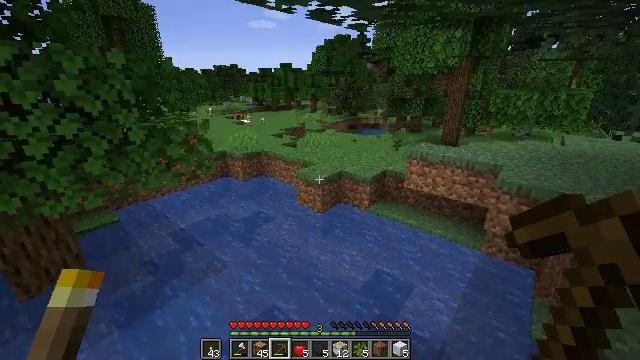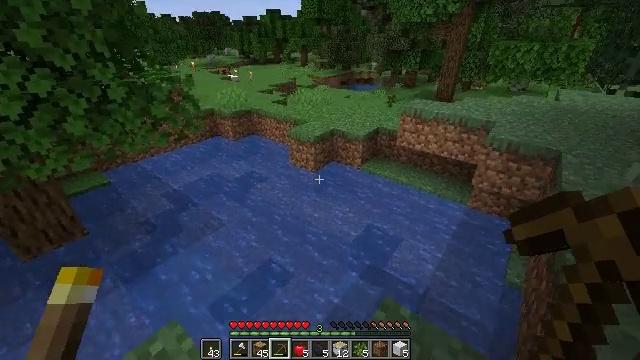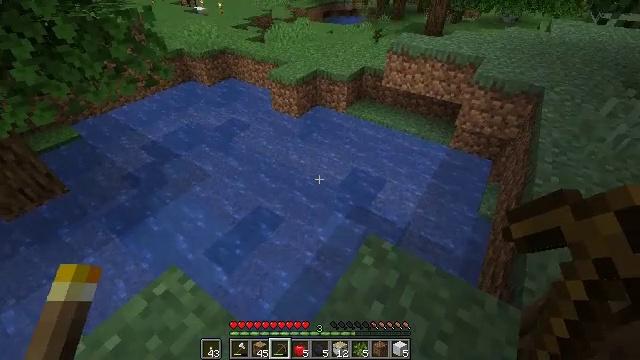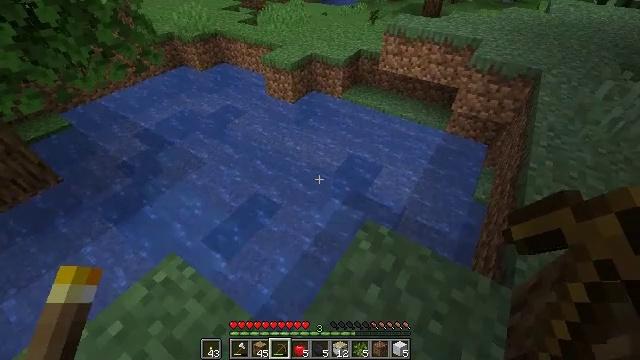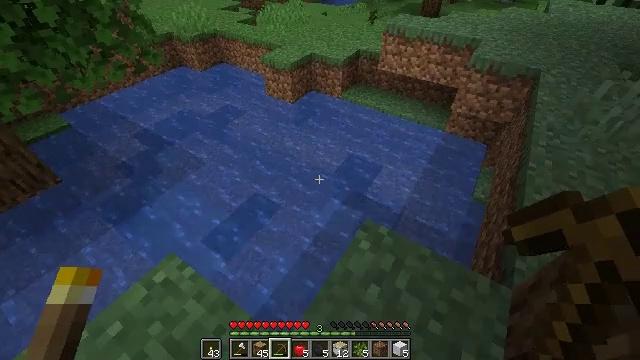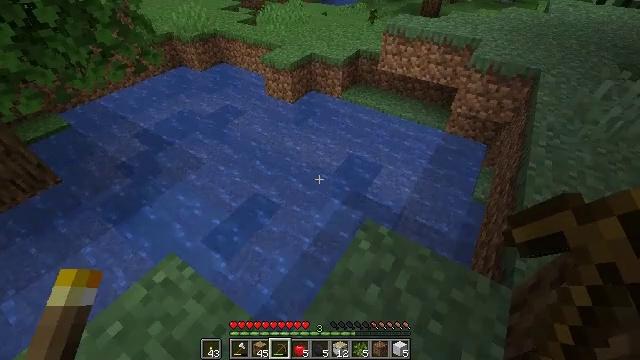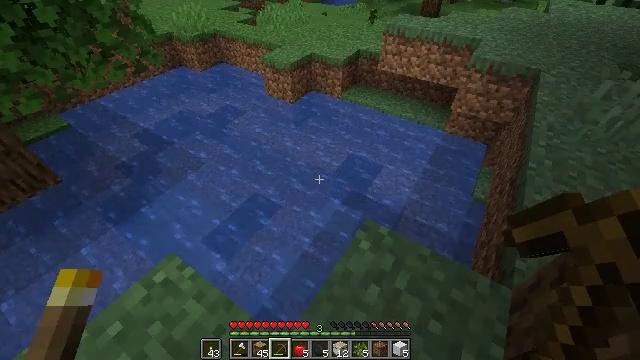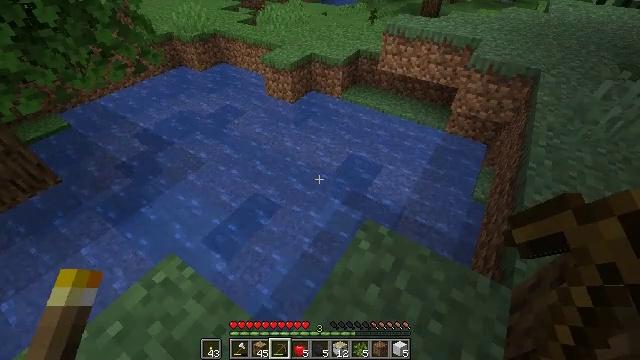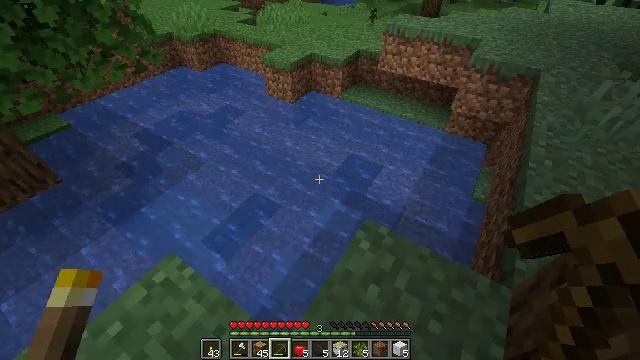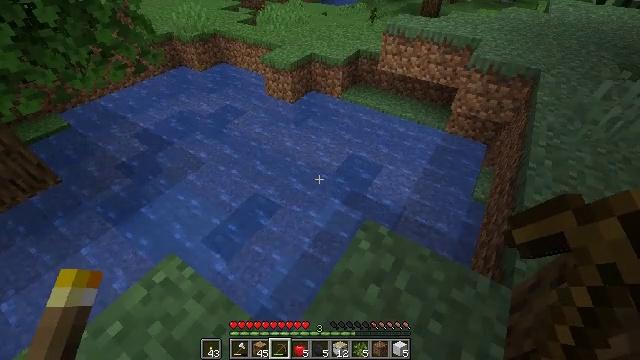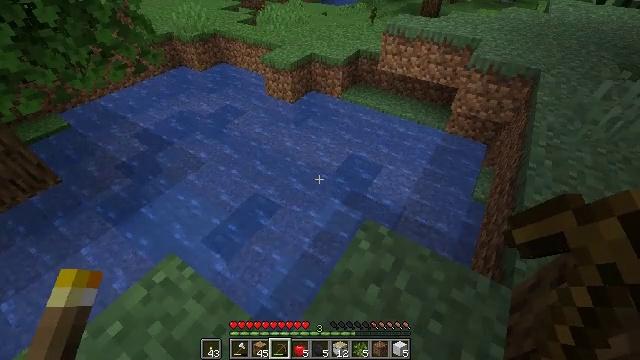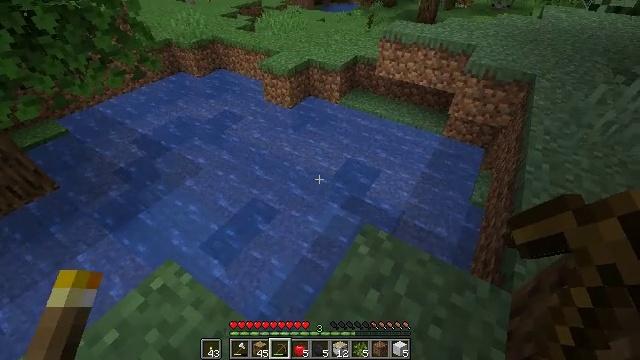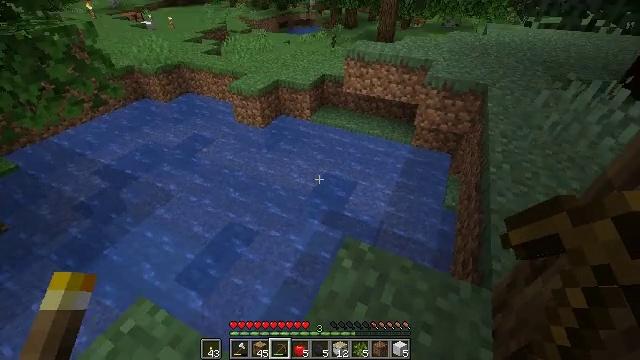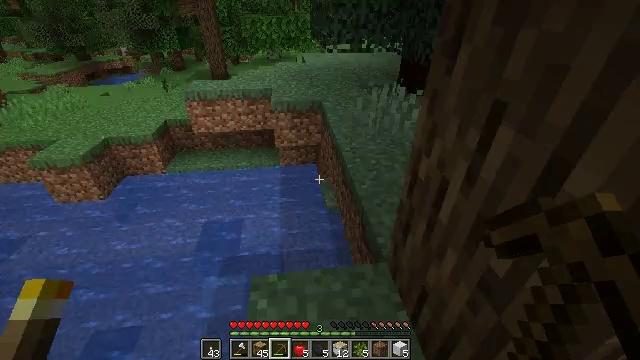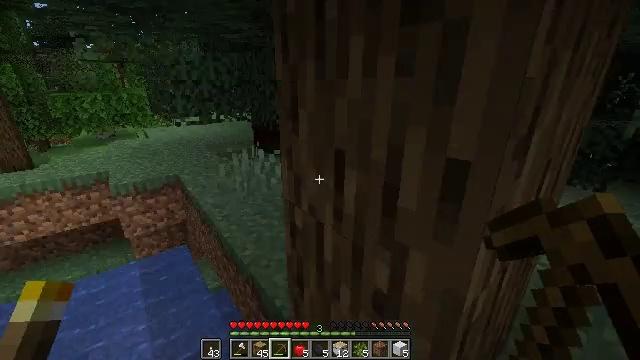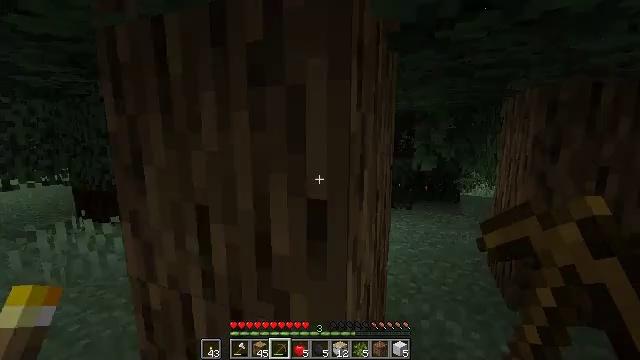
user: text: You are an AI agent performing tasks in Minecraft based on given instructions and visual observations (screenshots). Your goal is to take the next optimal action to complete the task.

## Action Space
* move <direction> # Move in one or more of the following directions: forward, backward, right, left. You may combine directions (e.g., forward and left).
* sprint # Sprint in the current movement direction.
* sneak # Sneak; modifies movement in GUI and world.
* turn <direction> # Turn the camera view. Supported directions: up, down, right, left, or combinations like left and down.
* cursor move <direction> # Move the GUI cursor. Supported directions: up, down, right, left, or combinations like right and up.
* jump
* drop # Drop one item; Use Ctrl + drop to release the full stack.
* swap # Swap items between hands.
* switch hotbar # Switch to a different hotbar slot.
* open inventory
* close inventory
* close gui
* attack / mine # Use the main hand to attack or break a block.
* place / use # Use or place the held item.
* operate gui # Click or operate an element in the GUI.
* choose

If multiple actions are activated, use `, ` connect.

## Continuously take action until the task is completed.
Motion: motion action
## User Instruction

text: Collect some oak leaves.
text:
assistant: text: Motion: turn right and down
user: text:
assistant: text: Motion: turn right and down
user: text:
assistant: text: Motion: turn right and down
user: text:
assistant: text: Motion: no_op
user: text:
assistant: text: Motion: no_op
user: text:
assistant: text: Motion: no_op
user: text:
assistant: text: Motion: no_op
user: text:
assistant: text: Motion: no_op
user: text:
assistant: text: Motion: no_op
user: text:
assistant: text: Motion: no_op
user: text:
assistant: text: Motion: turn up
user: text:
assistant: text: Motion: turn right and up
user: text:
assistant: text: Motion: turn right and up
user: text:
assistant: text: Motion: turn right and up
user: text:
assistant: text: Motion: turn right and up
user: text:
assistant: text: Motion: turn right and up
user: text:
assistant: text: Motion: turn right and up
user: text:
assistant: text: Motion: turn right and up
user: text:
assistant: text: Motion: move forward
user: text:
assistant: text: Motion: move forward
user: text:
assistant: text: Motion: no_op
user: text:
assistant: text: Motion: move forward
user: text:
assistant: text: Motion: move forward
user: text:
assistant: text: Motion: move forward
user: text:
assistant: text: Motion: move forward
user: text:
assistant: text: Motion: move forward
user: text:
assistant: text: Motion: move forward, turn left and down
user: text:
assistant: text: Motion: move forward, turn left and down
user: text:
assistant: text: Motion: move forward, turn left and down
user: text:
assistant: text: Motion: move forward